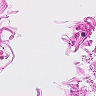
Metastatic tissue present: no